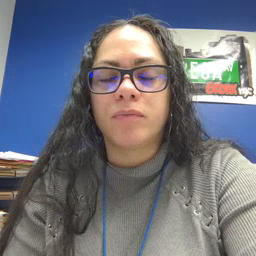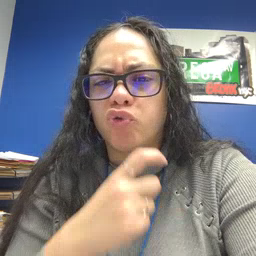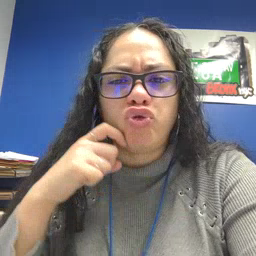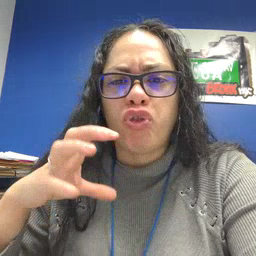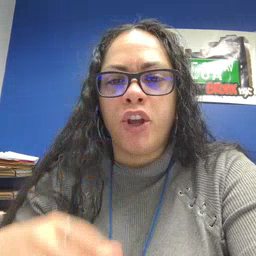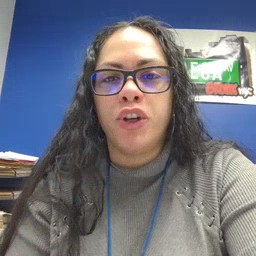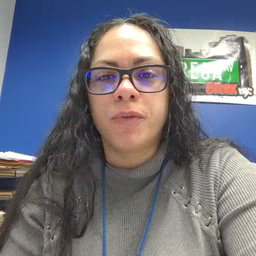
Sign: dryer